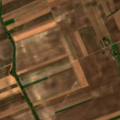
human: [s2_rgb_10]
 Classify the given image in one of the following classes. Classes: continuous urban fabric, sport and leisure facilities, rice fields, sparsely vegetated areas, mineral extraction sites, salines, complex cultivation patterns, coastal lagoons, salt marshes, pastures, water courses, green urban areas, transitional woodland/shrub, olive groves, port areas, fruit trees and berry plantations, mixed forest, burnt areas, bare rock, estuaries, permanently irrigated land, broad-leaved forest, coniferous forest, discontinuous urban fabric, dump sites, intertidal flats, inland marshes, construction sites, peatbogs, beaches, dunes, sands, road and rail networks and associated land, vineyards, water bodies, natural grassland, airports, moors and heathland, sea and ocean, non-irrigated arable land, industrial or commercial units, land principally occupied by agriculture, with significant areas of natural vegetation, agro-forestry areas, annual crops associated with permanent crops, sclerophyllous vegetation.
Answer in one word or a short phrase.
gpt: discontinuous urban fabric, non-irrigated arable land